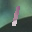
Label: 1